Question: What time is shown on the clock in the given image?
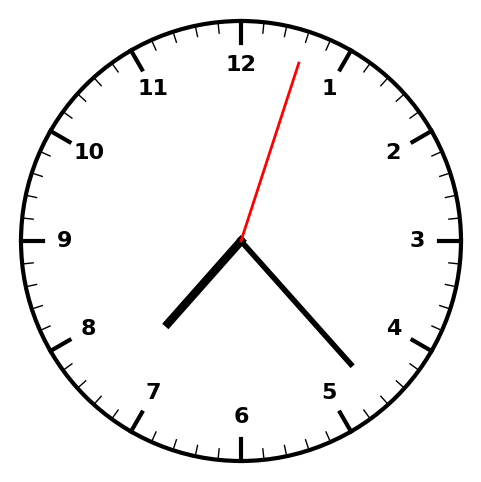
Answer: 07:23:03